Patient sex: M
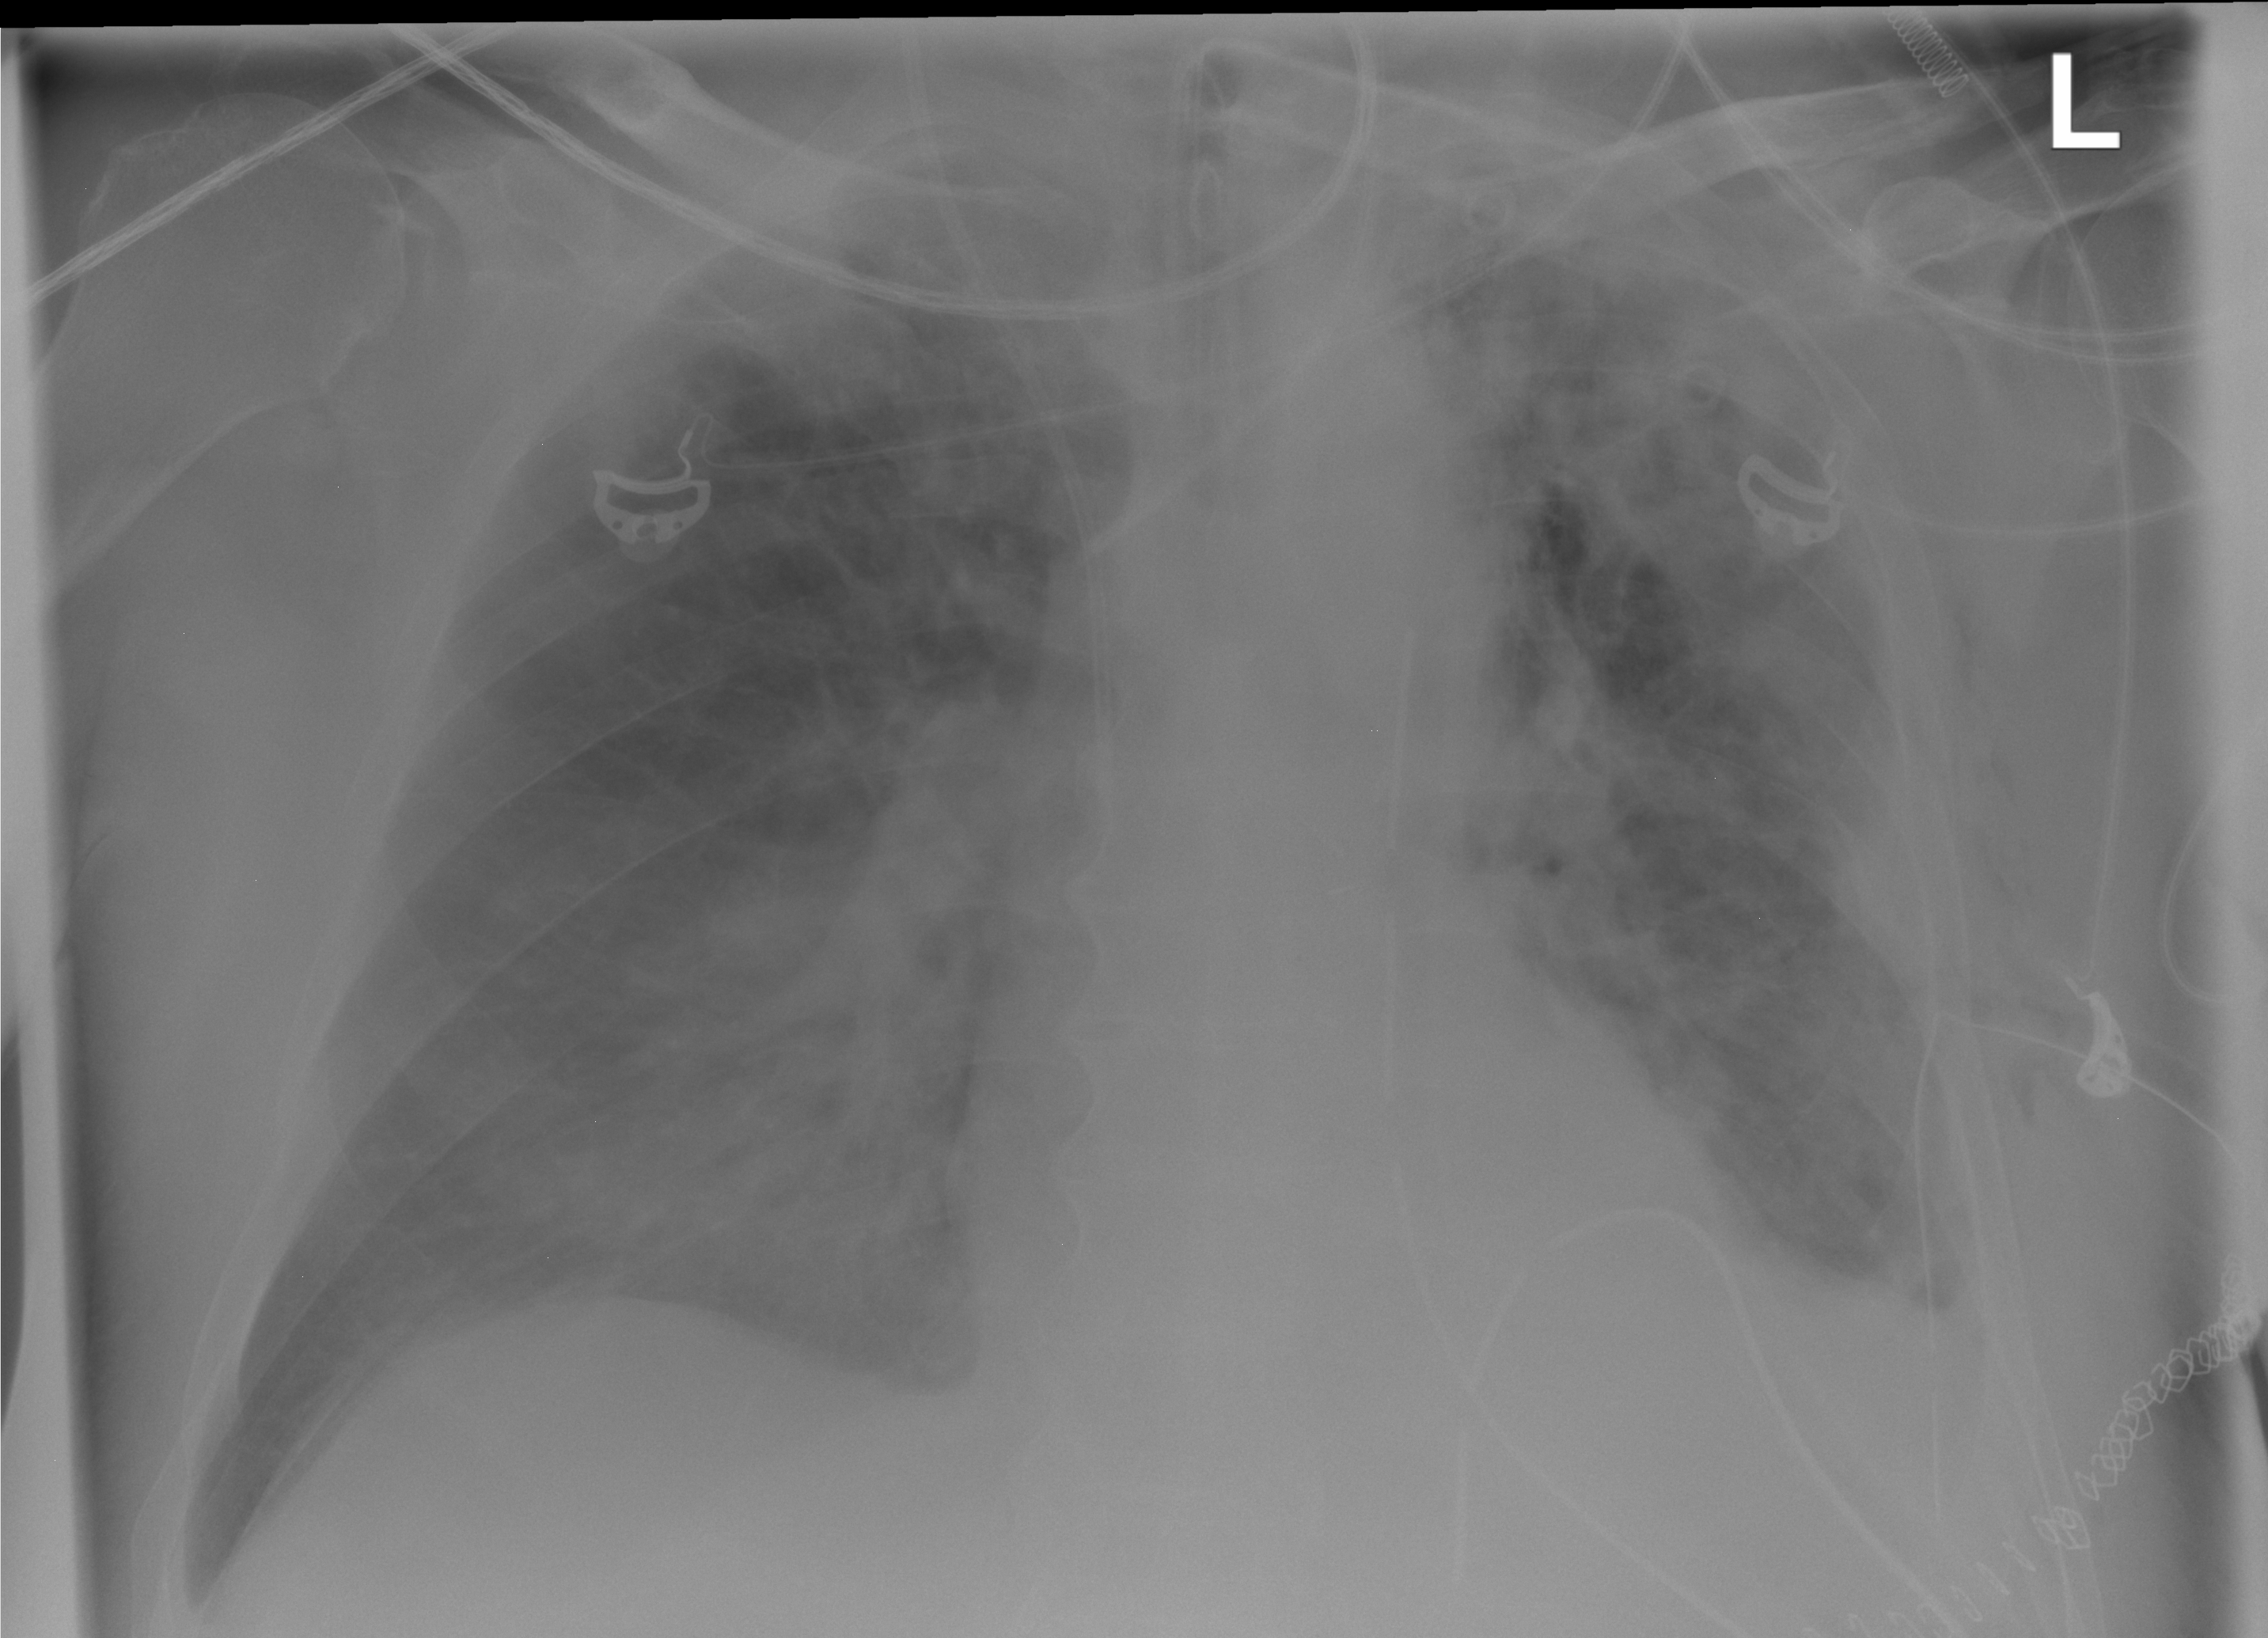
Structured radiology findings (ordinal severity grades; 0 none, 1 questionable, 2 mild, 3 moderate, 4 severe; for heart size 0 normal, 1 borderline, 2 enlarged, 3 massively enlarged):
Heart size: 1
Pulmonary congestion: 2
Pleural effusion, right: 0
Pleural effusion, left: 2
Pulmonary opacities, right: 2
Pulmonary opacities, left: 1
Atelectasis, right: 2
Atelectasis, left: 2